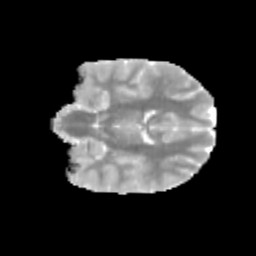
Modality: MD
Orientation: coronal
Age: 9
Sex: male
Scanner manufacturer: siemens
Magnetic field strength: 3 T
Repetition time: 3.8 s
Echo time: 0.07 s